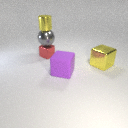
small red metal cube below small yellow metal cylinder